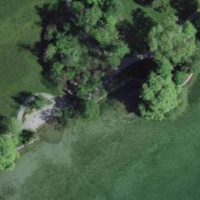
EUNIS habitat code: 53
Species observed at this site:
Caltha palustris
Fagus sylvatica
Cygnus olor
Alnus glutinosa
Anas platyrhynchos
Buxus sempervirens